Interaction volume radius: 10 \u00c5
Interaction volume height: 20 \u00c5
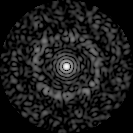
Disorder parameter: 0.8426